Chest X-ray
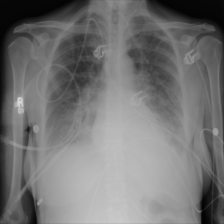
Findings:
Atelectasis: negative
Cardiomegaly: negative
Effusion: negative
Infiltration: negative
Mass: negative
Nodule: negative
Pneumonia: negative
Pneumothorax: negative
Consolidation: negative
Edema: negative
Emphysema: negative
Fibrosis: negative
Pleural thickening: negative
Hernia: negative